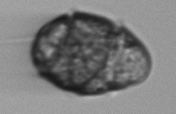
Label: Margalefidinium